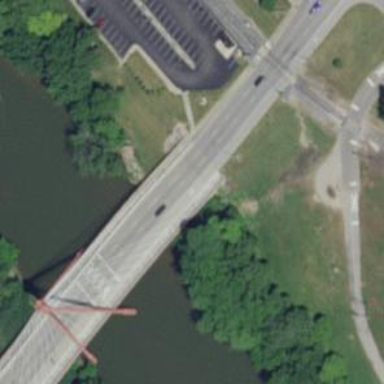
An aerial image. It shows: Primary highway on cable-stayed bridge.